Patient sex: M
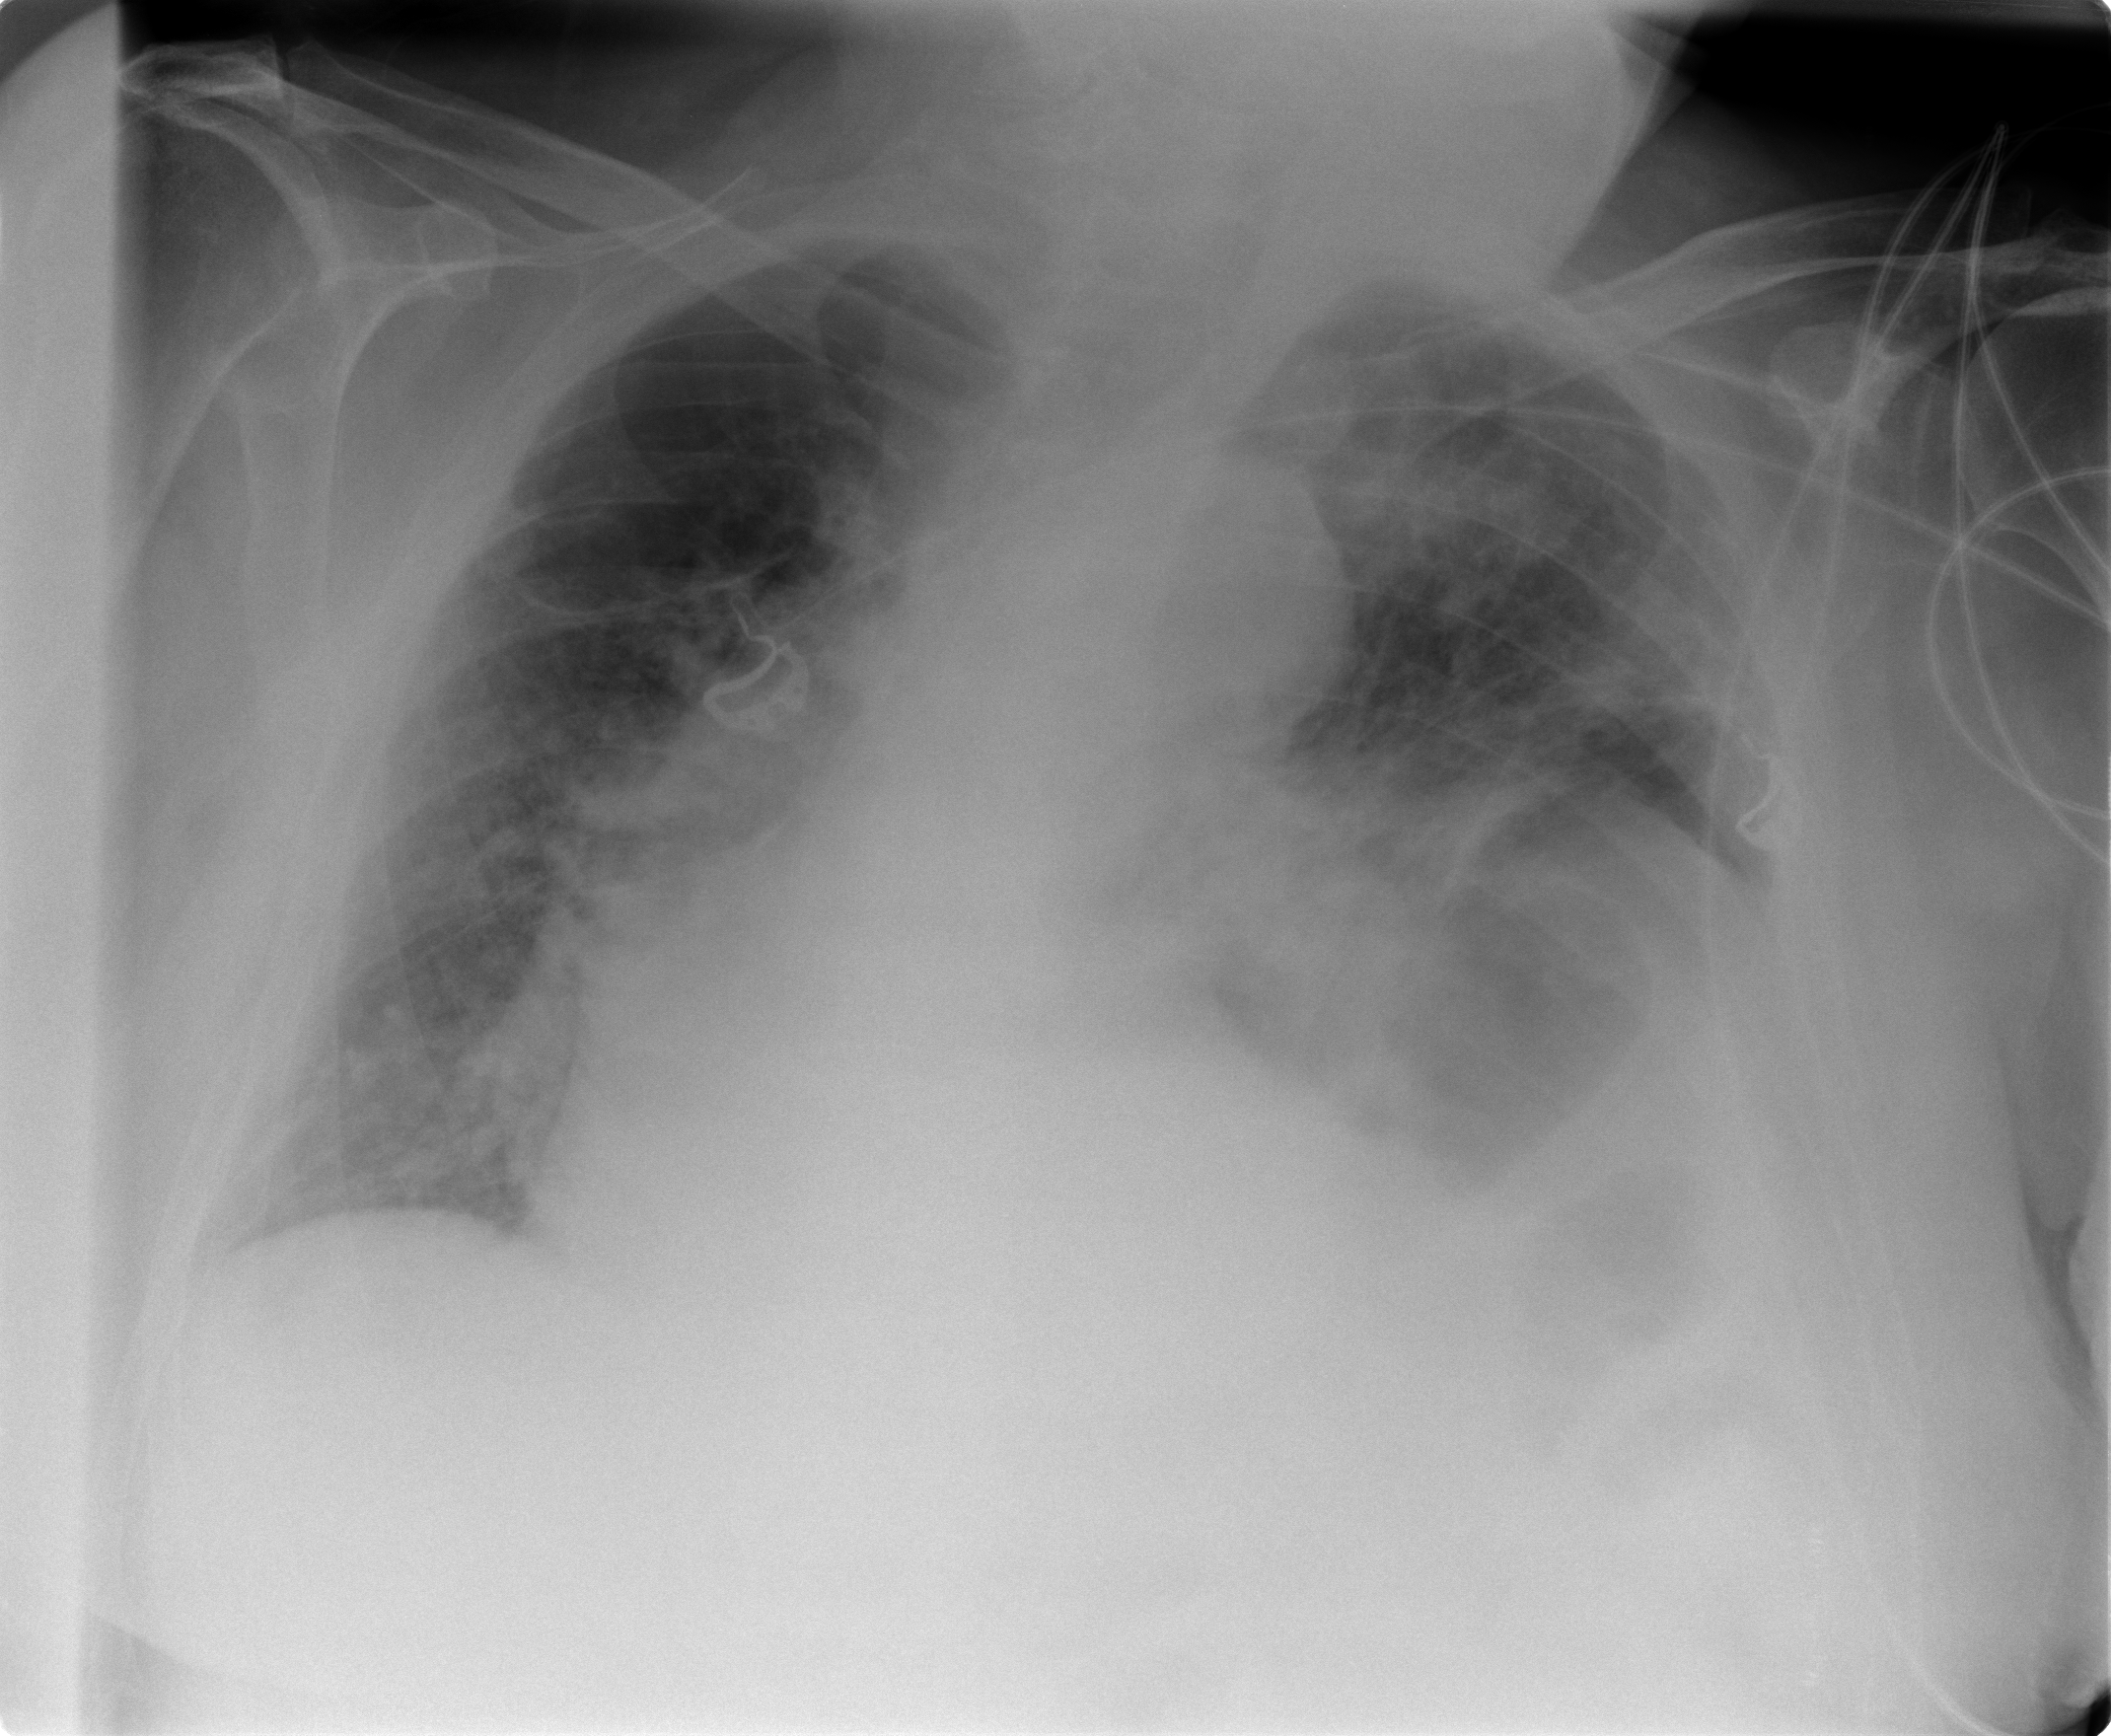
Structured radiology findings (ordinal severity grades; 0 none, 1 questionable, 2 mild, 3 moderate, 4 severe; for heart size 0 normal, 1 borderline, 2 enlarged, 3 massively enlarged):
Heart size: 2
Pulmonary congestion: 2
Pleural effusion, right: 0
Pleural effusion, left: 0
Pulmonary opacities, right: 2
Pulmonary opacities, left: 0
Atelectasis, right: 0
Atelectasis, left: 2